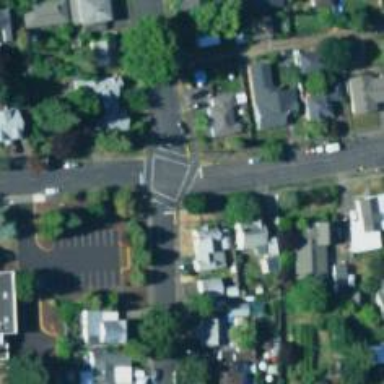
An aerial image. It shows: Marked crossing on the road.